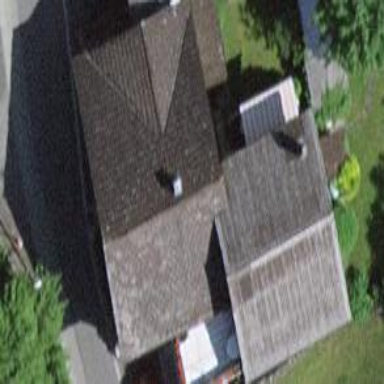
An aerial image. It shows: Simple and straightforward house.